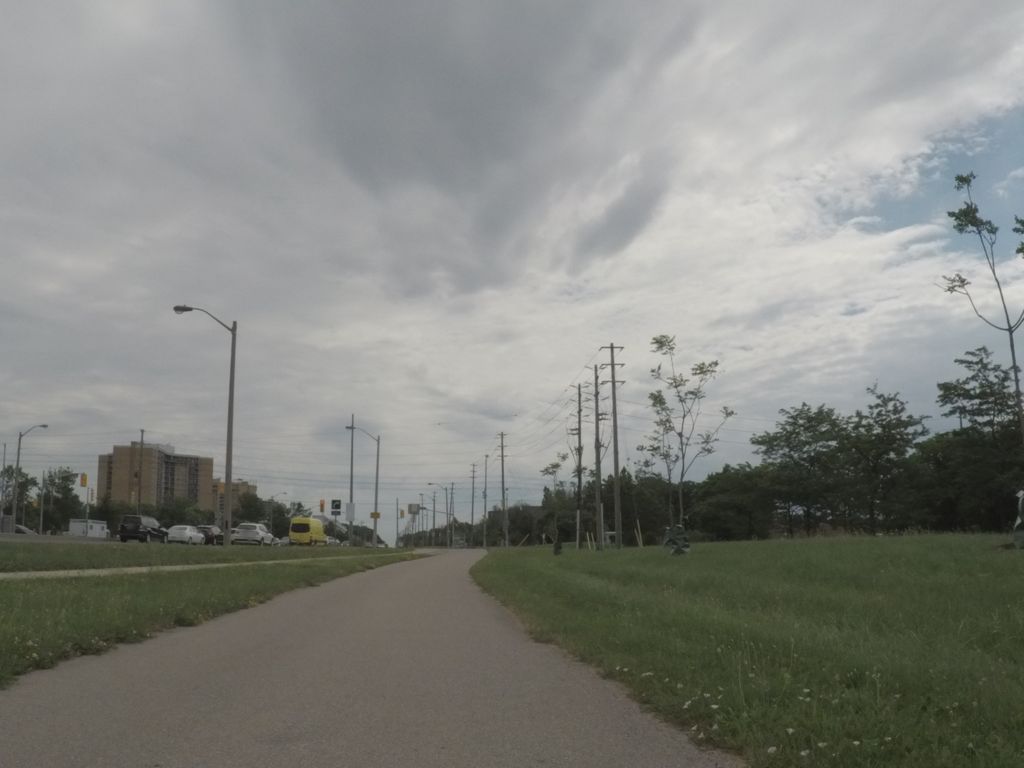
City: toronto